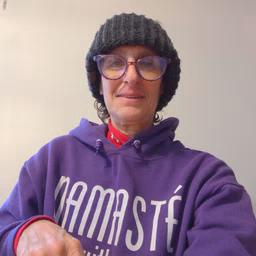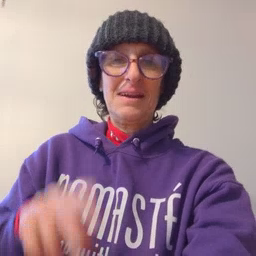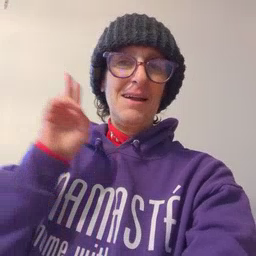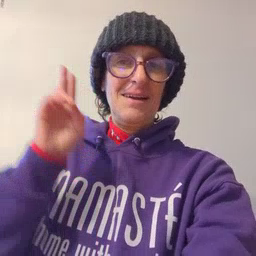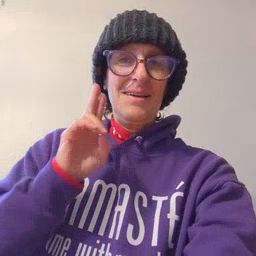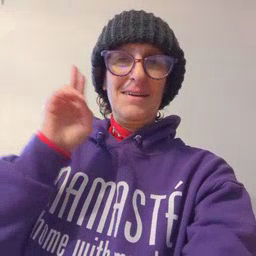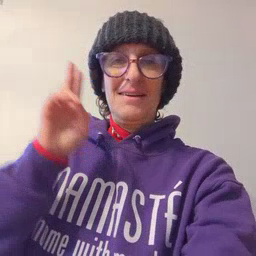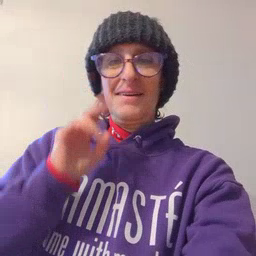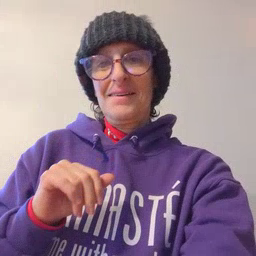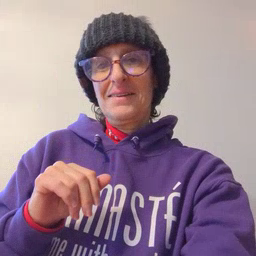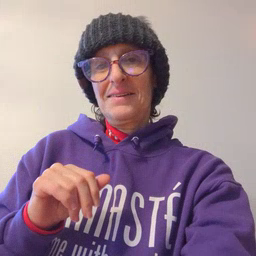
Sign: uncle